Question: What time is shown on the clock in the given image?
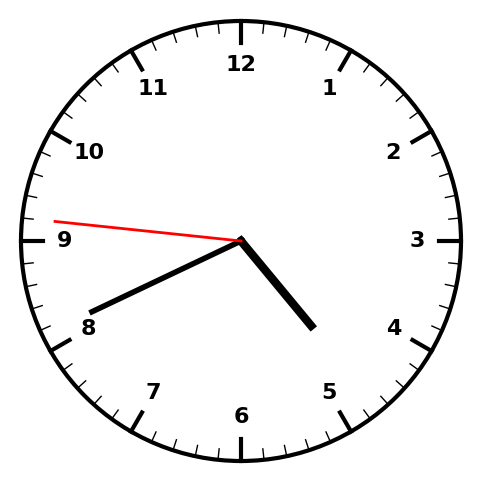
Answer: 04:40:46